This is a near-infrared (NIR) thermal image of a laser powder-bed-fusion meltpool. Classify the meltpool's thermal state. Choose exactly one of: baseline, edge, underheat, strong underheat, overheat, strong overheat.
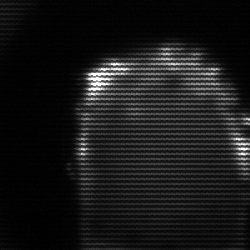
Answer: baseline